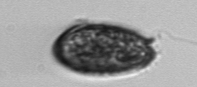
Label: Prorocentrum